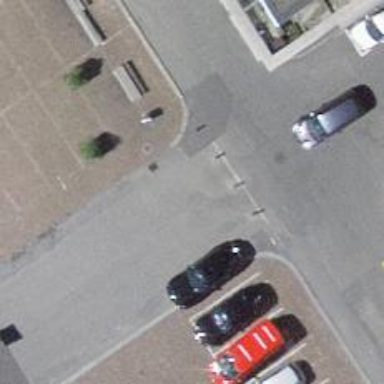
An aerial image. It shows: Bollard barrier.